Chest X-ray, PA view. Patient: 40 years old, sex F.
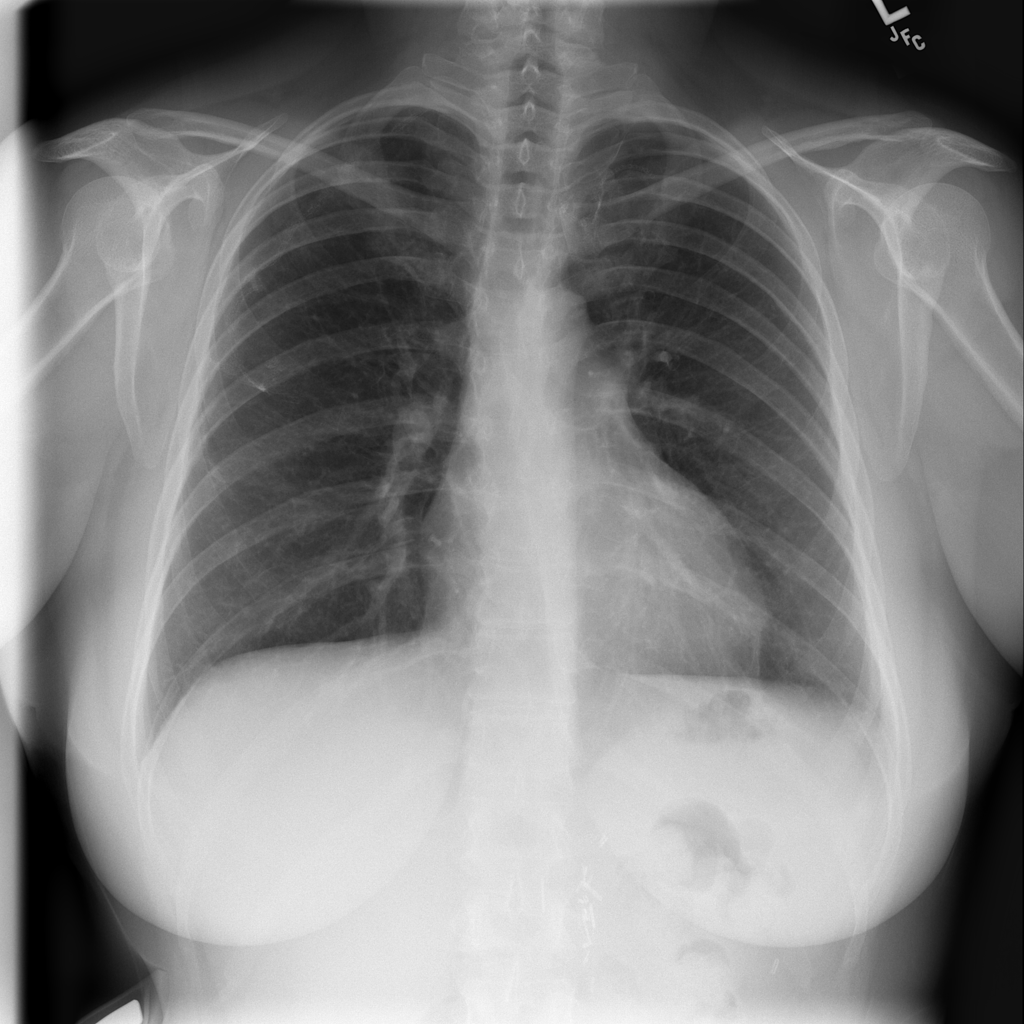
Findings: No Finding